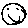
Label: smiley face